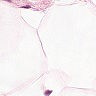
Metastatic tissue present: no